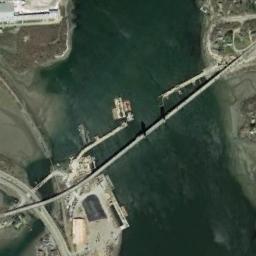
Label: bridge